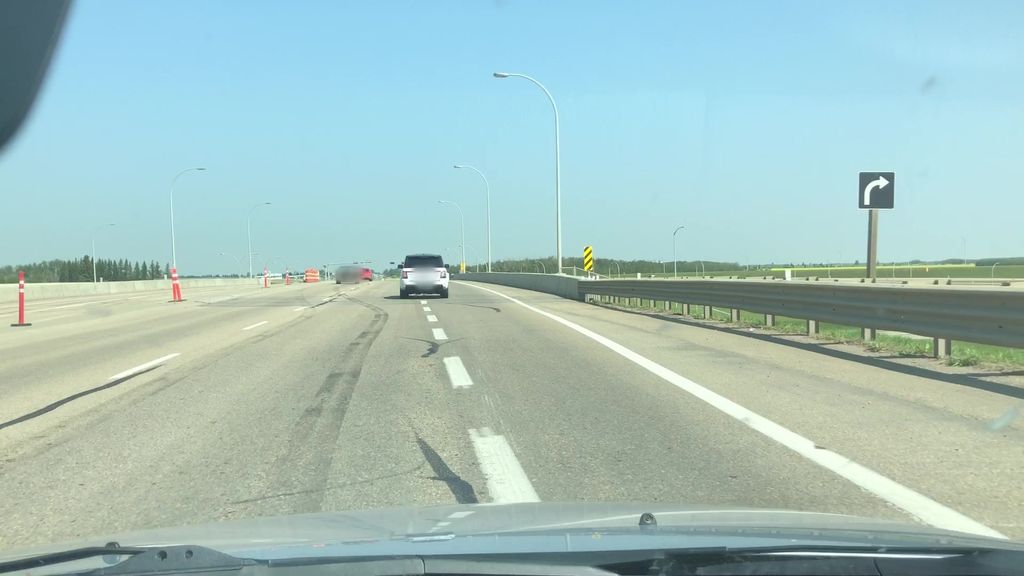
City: edmonton